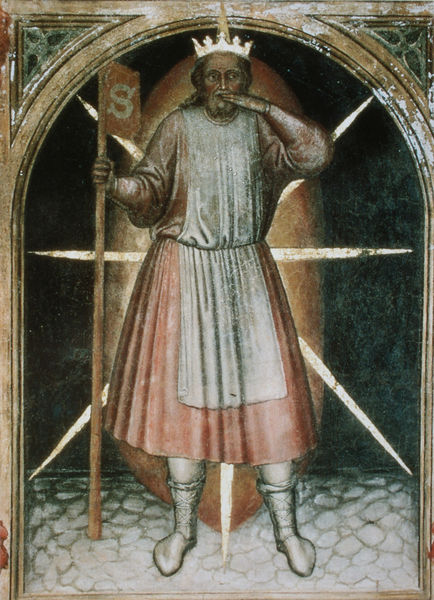
Titel: Saturn im Zeichen des Steinbocks
Künstler: Giotto
Standort: Padua
Institution: Palazzo della Ragione
Schlagwörter: blau, dunkel, feuer, gemälde, hand, mann, schurz, weiß, grün, ocker, ausschnitt, braun, fenster, geste, grau, haar, kleid, licht, marmor, mund, orange, schwarz, blick, gürtel, rot, beige, malerei, muster, ornament, alt, bart, hemd, arm, augen, falten, gesicht, kleidung, mensch, rahmen, stein, steine, bild, portrait, porträt, gitter, boden, figur, gewand, gold, haare, stehend, spitzen, krone, locken, rosa, stock, umrandung, statue, beine, schürze, taille, wangen, bogen, italien, pflaster, schuhe, stab, fahne, flagge, mauer, füsse, rundbogen, könig, ornamente, socken, sandalen, wange, tor, wei, strümpfe, schild, stern, torbogen, strahlen, fliesen, gefangen, pflastersteine, schwert, schwerter, buchstabe, strahl, stiefel, schuh, ritter, heiligenschein, erleuchtet, gefängnis, kerker, christus, jesus, mittelalter, speere, fresko, wanderstab, fließen, steinboden, tunika, dreiecke, ornat, standarte, mandorla, frasko, buchmalerei, kreuzritter, pflasterung, artus, sigfried, sigismund, rockfalten, doppelkreuz, ritte, gefüängnis, king lear, bundschuh, s